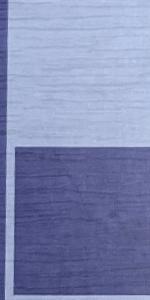
Label: Empty